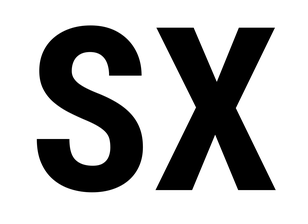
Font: Roboto_Condensed_Bold